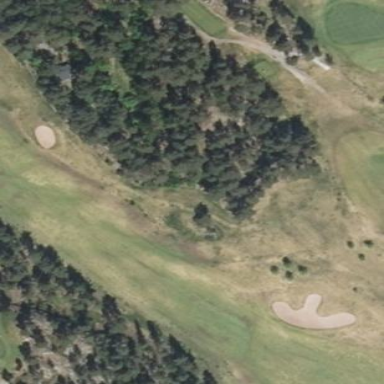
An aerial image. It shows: Golf fairway surrounded by grass.